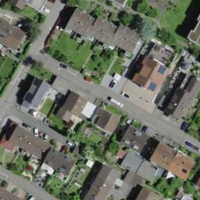
EUNIS habitat code: 54
Species observed at this site:
Laurus nobilis